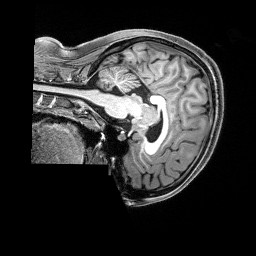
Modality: T1w
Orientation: sagittal
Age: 22
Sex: female
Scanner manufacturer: siemens
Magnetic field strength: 3 T
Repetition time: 2.8 s
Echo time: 0.00212 s